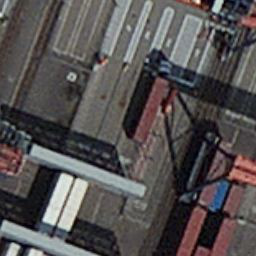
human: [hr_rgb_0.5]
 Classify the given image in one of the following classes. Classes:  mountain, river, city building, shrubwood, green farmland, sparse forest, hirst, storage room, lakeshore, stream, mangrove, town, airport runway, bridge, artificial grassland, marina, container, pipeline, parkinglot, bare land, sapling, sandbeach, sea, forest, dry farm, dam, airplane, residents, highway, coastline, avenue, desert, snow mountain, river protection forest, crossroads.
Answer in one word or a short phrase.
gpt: container